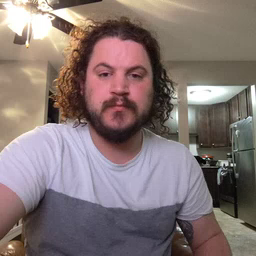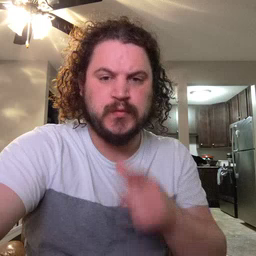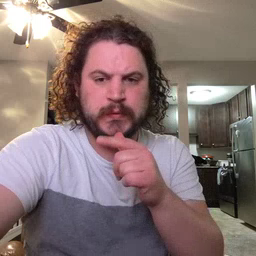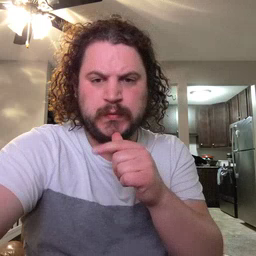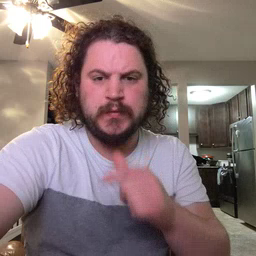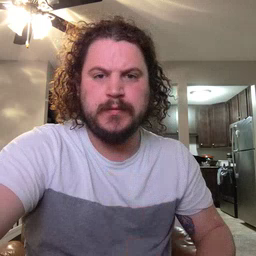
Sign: who